Question: I've got an assignment that is due tomorrow..
I don't want the entire solution, there's just a part of the program that i dont understand.
It's highlighted in the image below:
(I dont know what "save the values into the parameters of a method" means)

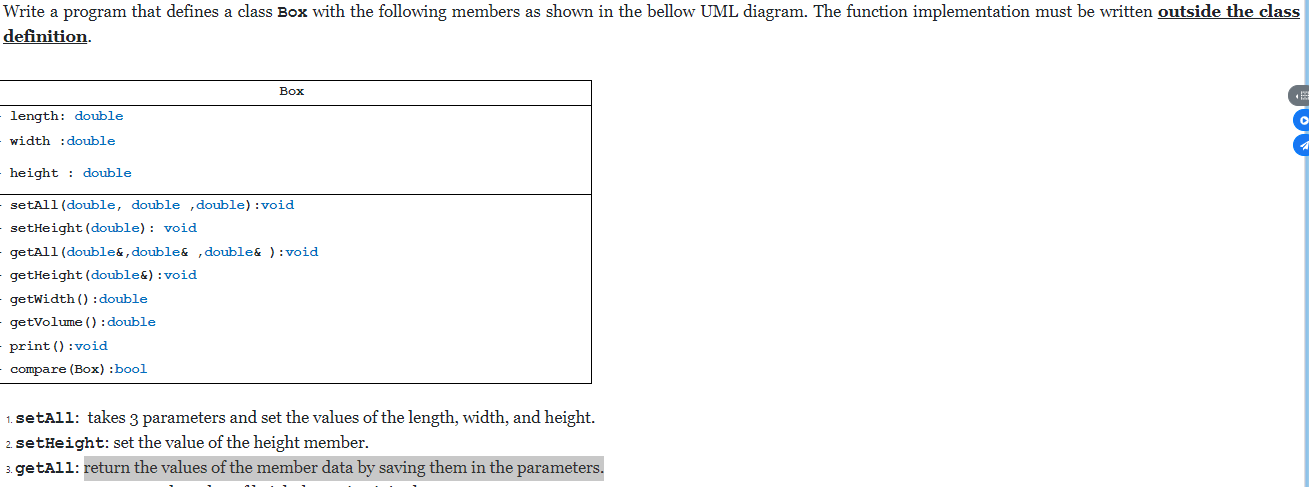
Answer: As you can see the type of the parameters is 'double&' which means you are storing the values within the arguments you are sending. e.g, if you have 3 doubles a,b & c, when you call 'getAll(a,b,c)' the result should be stored in them.
You can find more detailed explanation about &(reference) operator in
<URL> .